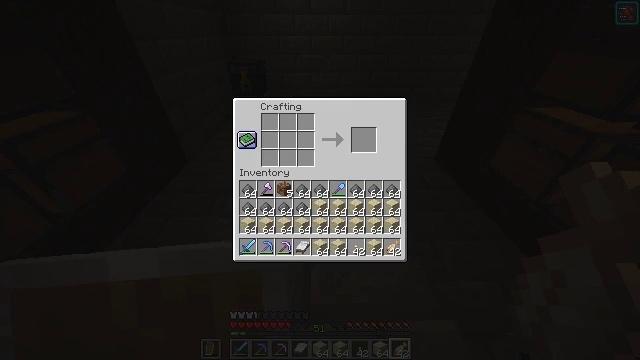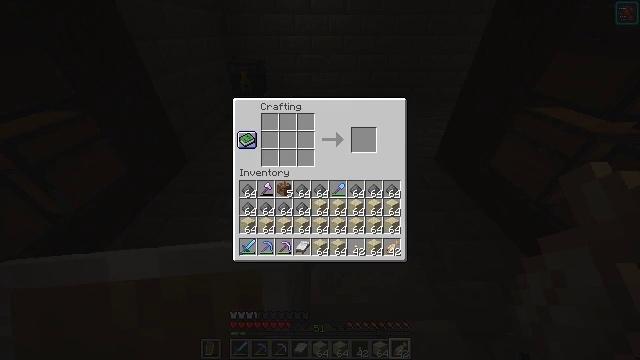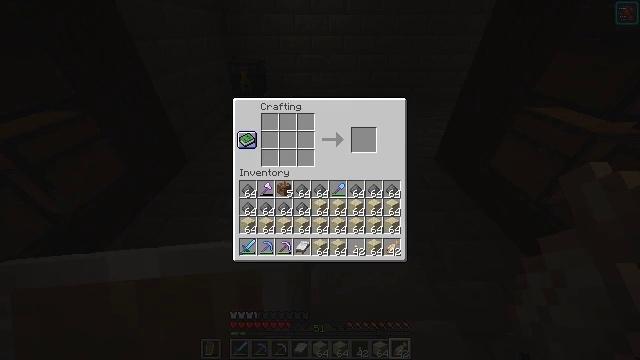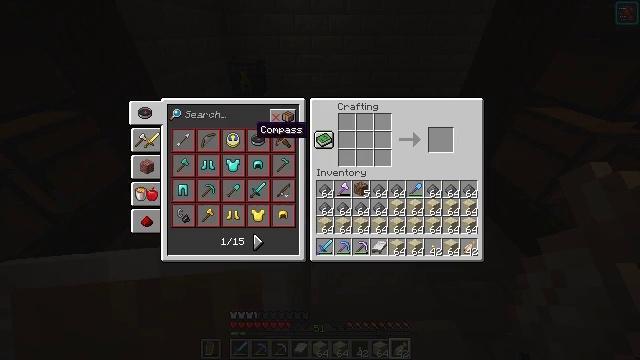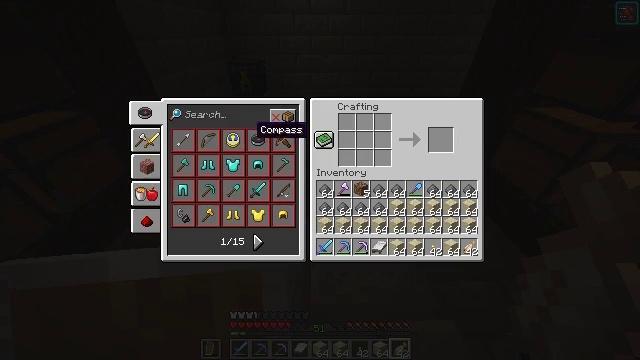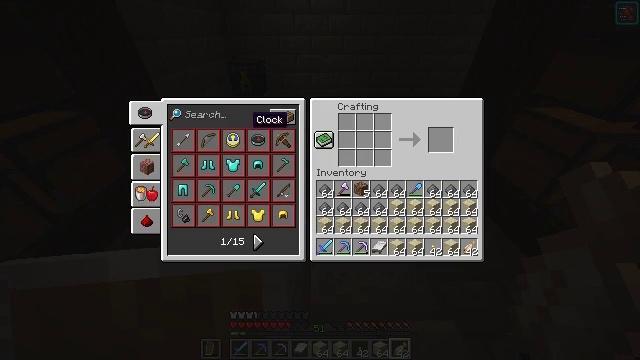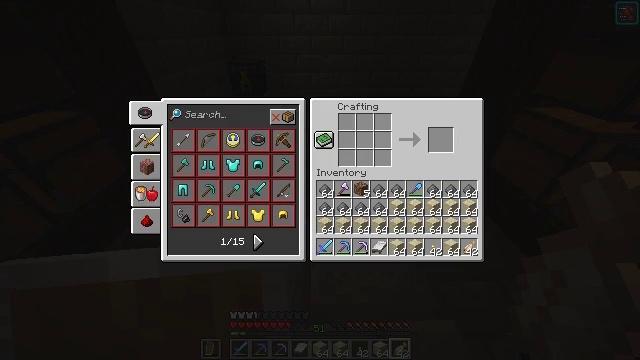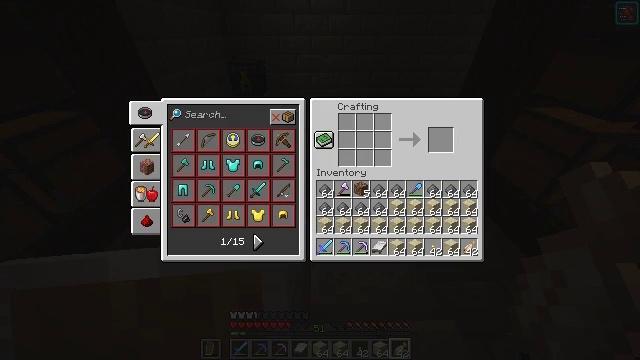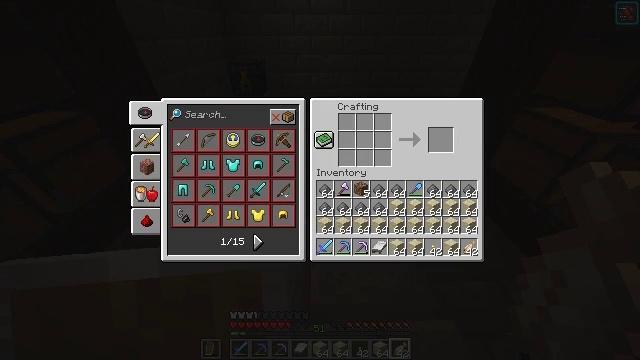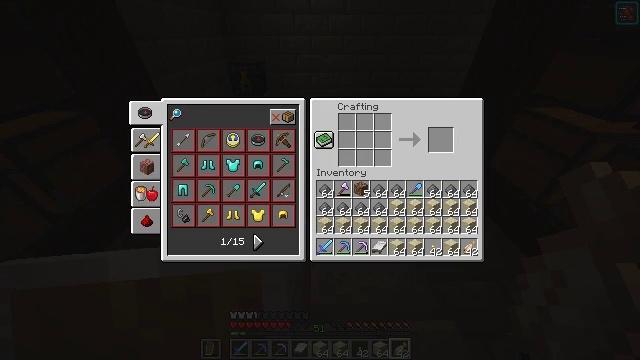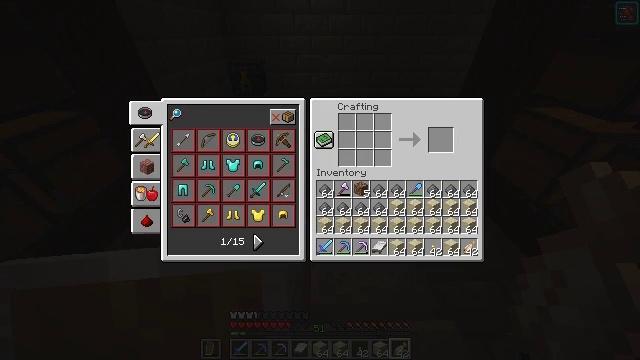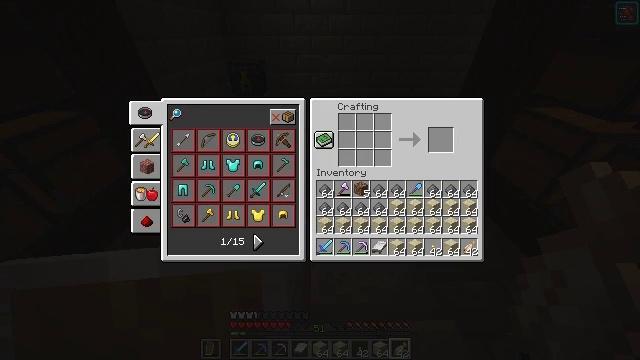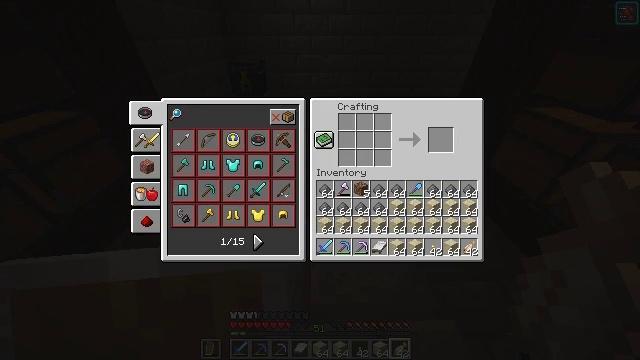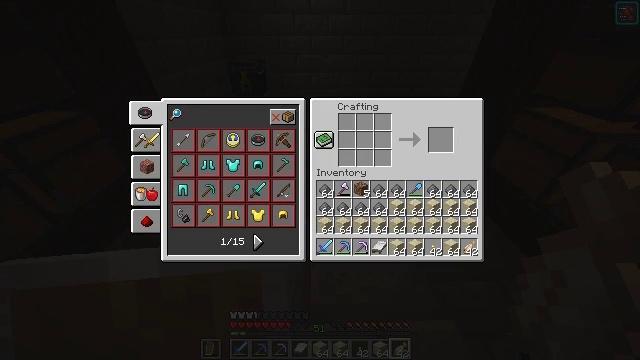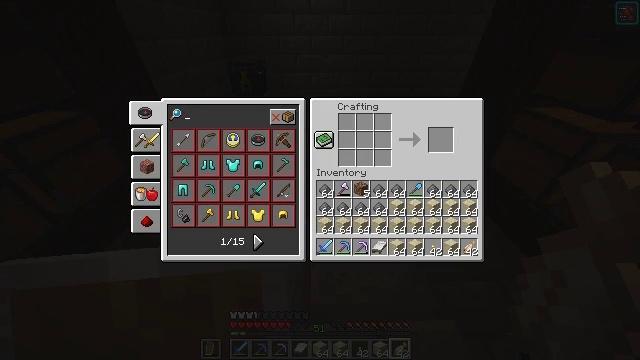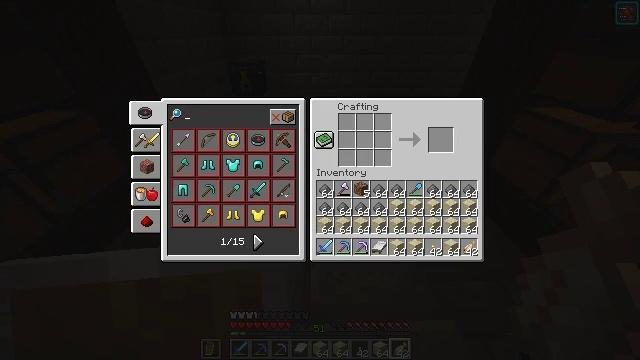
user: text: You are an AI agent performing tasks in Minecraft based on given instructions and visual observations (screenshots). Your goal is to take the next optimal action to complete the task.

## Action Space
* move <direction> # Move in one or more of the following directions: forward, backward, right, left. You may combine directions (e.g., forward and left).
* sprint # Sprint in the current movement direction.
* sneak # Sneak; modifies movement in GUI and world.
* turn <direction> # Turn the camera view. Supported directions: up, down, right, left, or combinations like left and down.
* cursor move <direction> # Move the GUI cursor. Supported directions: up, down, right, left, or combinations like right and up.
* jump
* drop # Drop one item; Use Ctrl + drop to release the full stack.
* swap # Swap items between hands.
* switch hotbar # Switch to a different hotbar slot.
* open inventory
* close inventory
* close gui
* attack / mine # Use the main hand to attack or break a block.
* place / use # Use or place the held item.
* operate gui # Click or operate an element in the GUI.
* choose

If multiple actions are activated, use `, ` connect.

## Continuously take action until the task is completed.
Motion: motion action
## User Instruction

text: Combine gunpowder and sand to craft TNT.
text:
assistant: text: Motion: no_op
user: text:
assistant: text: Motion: no_op
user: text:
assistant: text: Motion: operate gui
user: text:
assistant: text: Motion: operate gui
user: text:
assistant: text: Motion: cursor move up
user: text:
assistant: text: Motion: cursor move up
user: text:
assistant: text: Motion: no_op
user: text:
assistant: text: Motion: no_op
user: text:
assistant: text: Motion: operate gui
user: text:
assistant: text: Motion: operate gui
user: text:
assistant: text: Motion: no_op
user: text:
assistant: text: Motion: no_op
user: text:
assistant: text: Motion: no_op
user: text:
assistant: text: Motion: no_op
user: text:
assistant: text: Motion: no_op
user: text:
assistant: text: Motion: no_op
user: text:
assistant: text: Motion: no_op
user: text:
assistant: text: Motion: no_op
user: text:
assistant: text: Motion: no_op
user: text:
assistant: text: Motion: no_op
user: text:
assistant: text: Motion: no_op
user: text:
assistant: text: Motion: no_op
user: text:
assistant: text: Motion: no_op
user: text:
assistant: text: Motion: no_op
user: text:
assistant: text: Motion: no_op
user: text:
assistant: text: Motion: no_op
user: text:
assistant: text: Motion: no_op
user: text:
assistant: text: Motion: no_op
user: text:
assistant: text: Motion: cursor move down
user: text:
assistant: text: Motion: cursor move left and down